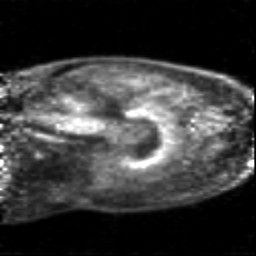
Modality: PET
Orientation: sagittal
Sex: female
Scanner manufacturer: siemens